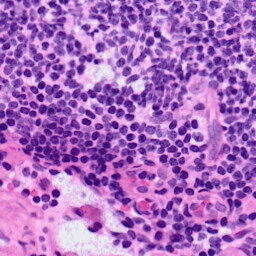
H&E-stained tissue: LymphNode